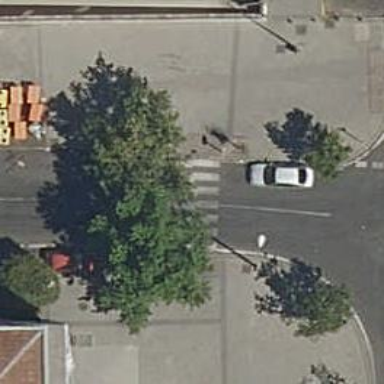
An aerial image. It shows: Kerb serving as barrier.